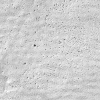
Atmospheric dust classification: not_dusty